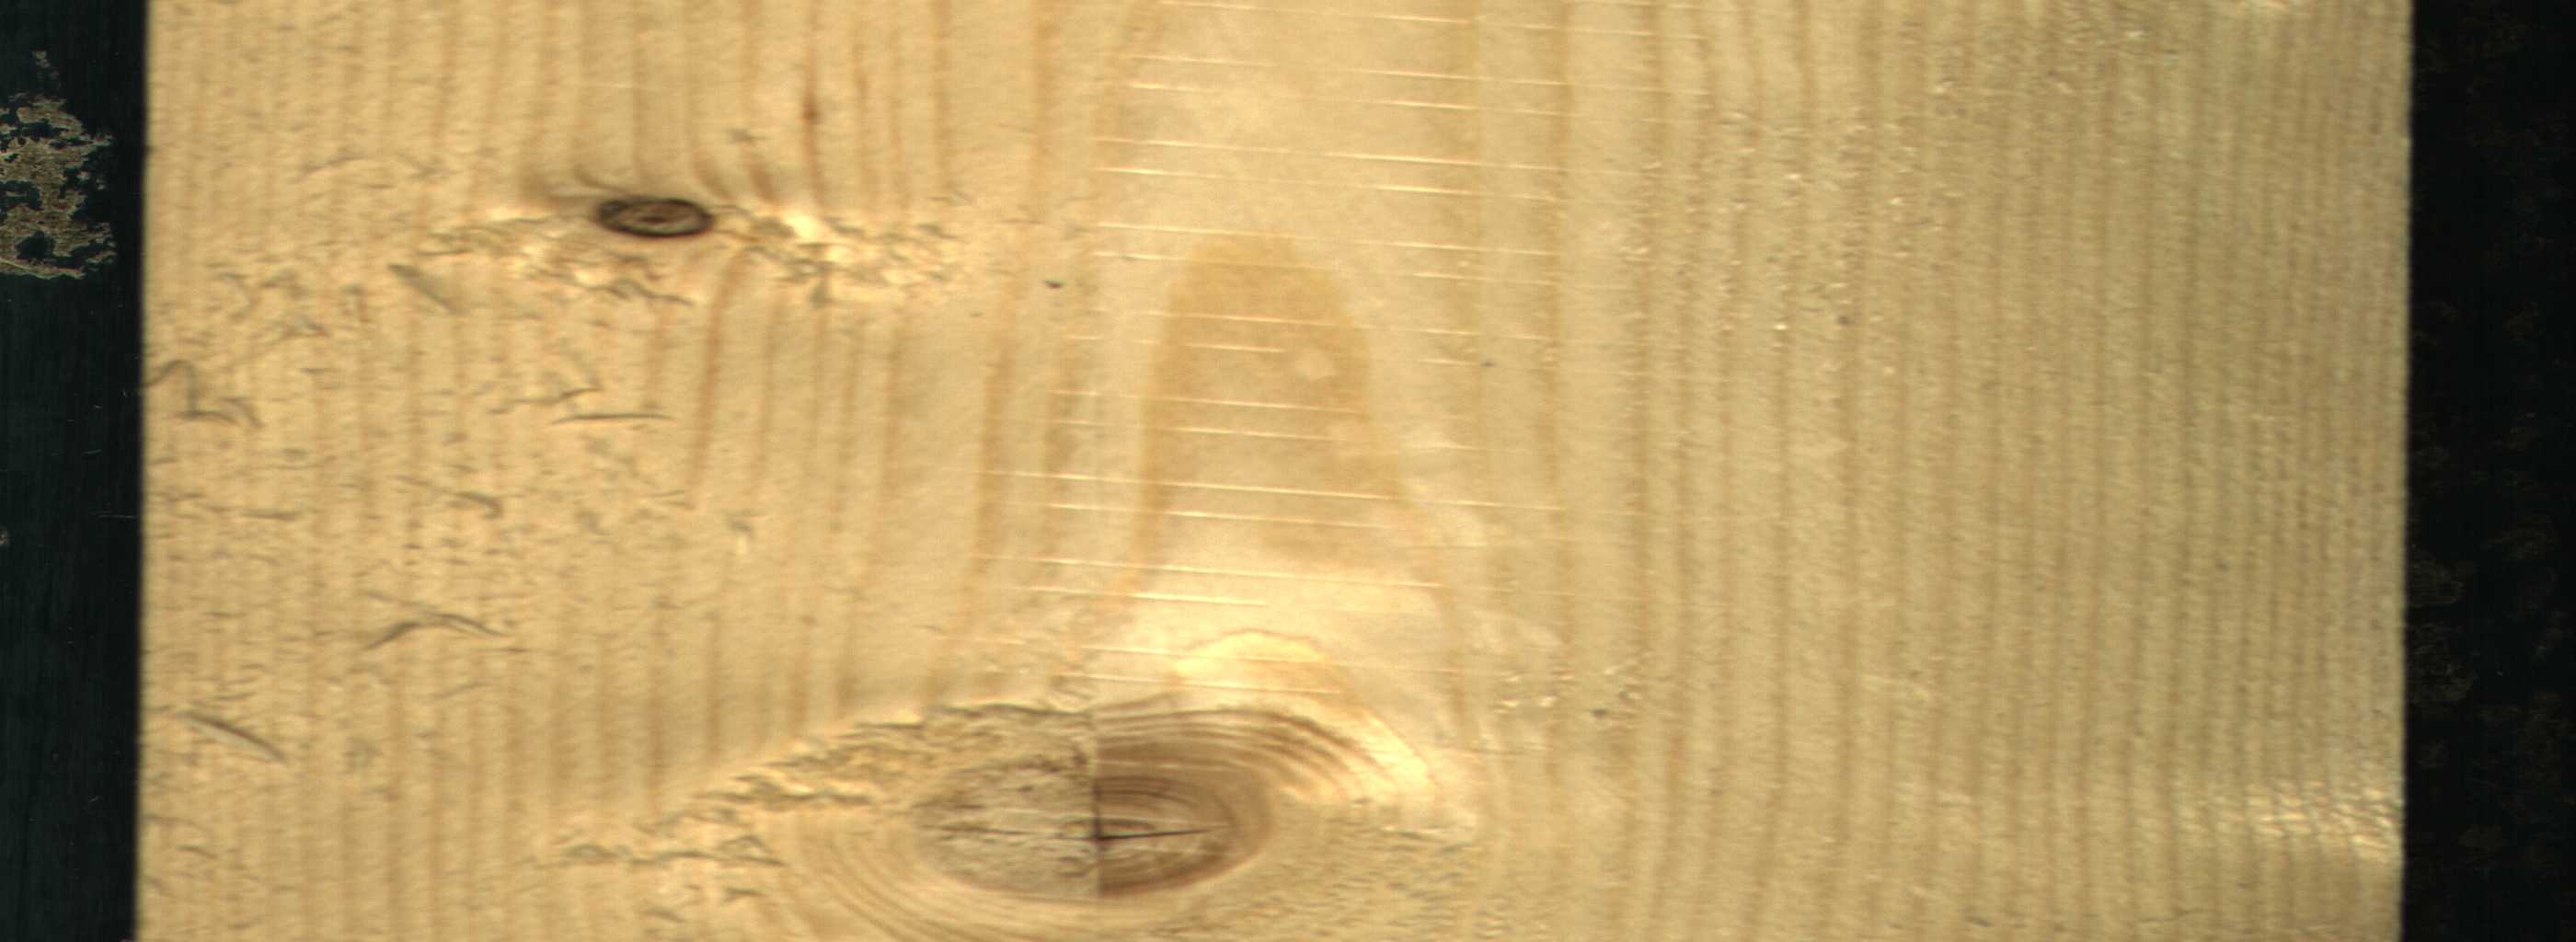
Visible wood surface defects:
knot_with_crack
Dead_Knot